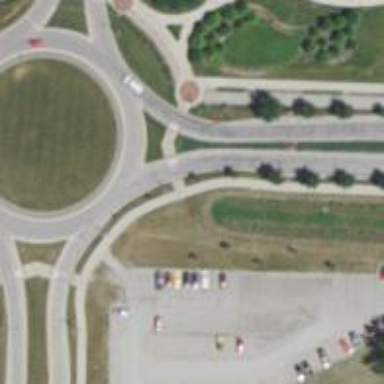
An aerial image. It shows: Secondary road with asphalt surface leading to roundabout.